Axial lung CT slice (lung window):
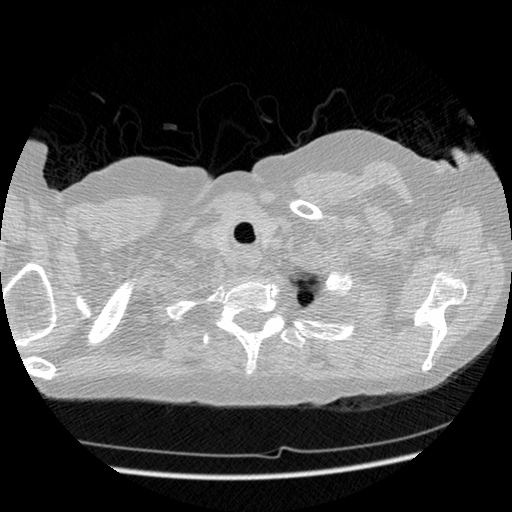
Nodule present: no